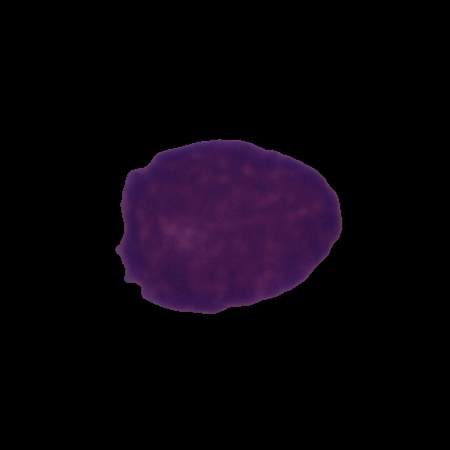
Label: cancer